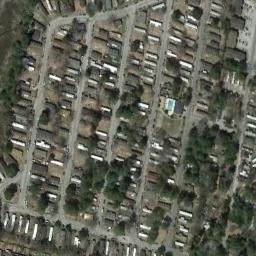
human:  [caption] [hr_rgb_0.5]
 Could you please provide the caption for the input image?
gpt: The mobile home park is on the bare land next to some trees and road .

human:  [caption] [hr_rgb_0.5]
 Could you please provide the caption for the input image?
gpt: There are three rows of mobile homes .

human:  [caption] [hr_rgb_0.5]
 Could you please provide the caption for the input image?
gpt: The dense mobile home park has lots of neatly arranged mobile homes and a swimming pool and some roads go through the mobile home park .

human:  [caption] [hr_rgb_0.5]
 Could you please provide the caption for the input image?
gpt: There are many roads in the mobile home park .

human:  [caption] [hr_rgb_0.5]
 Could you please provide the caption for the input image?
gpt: There are many buildings and some green trees in the mobile home park .